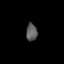
Tissue: lung
Cell type: Epithelial cells
Senescence score: 0.2178
Nuclear area (px): 192
Mean DAPI intensity: 90.505